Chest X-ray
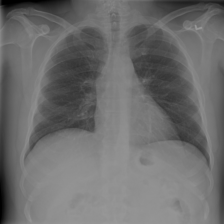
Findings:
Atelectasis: negative
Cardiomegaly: negative
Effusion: negative
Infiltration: negative
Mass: negative
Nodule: negative
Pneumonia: negative
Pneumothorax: negative
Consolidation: negative
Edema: negative
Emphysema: negative
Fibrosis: negative
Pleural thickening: negative
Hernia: negative